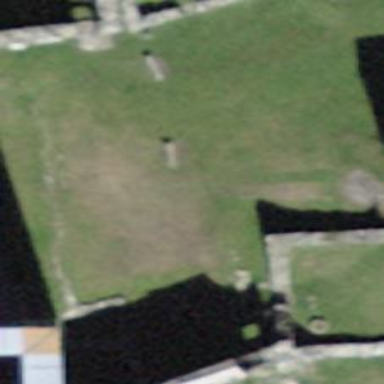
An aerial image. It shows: Bench.